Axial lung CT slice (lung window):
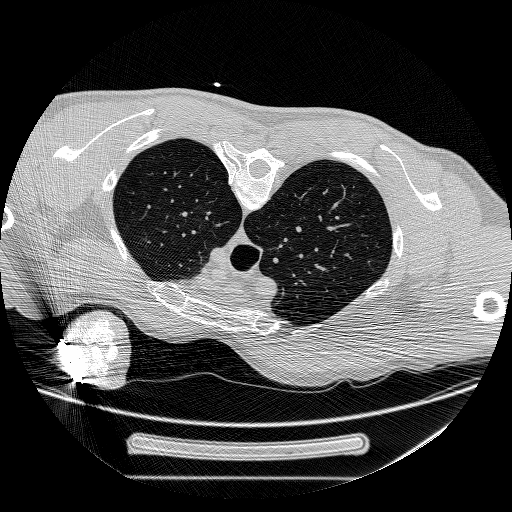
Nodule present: no